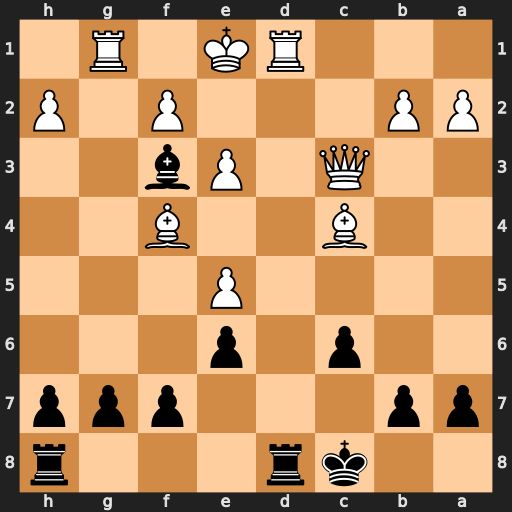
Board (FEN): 2kr3r/pp3ppp/2p1p3/4P3/2B2B2/2Q1Pb2/PP3P1P/3RK1R1
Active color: b
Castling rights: -
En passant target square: -
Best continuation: Rxd1#